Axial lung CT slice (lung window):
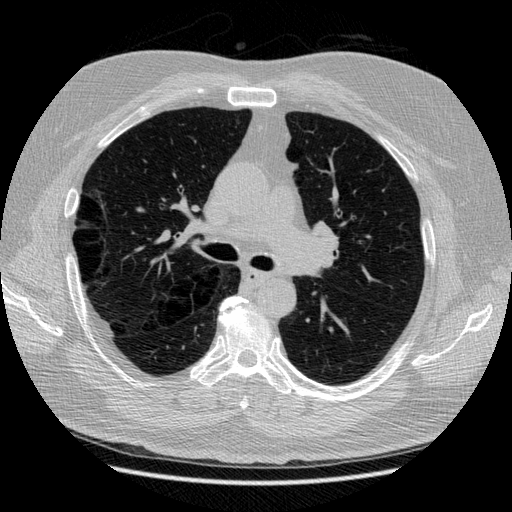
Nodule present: no